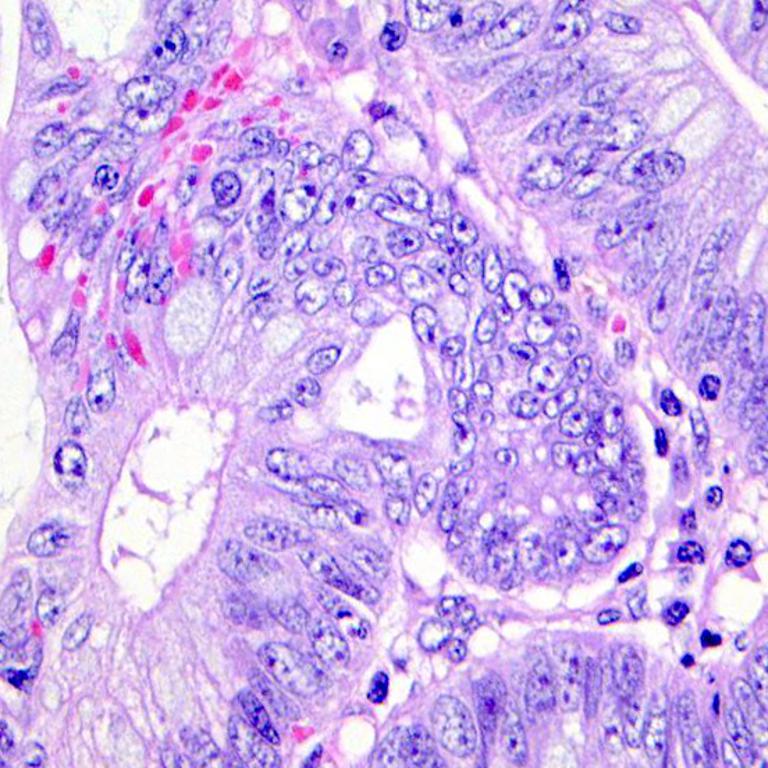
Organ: colon
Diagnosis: adenocarcinomas